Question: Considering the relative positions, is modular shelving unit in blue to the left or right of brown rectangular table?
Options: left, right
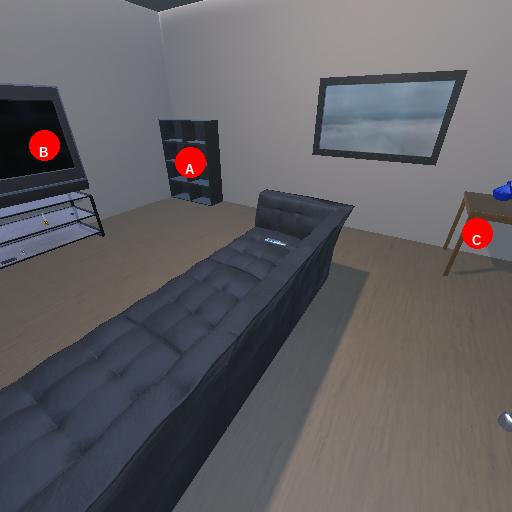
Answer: left